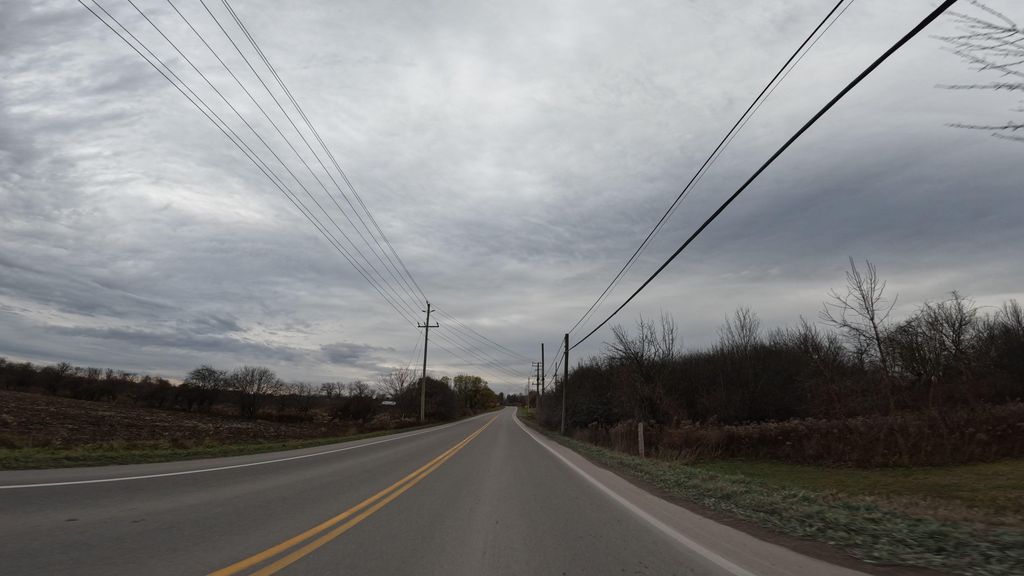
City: hamilton